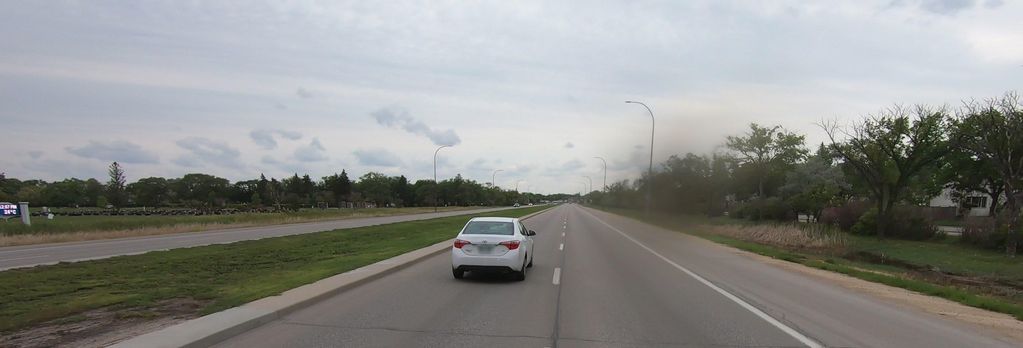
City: winnipeg